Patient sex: M
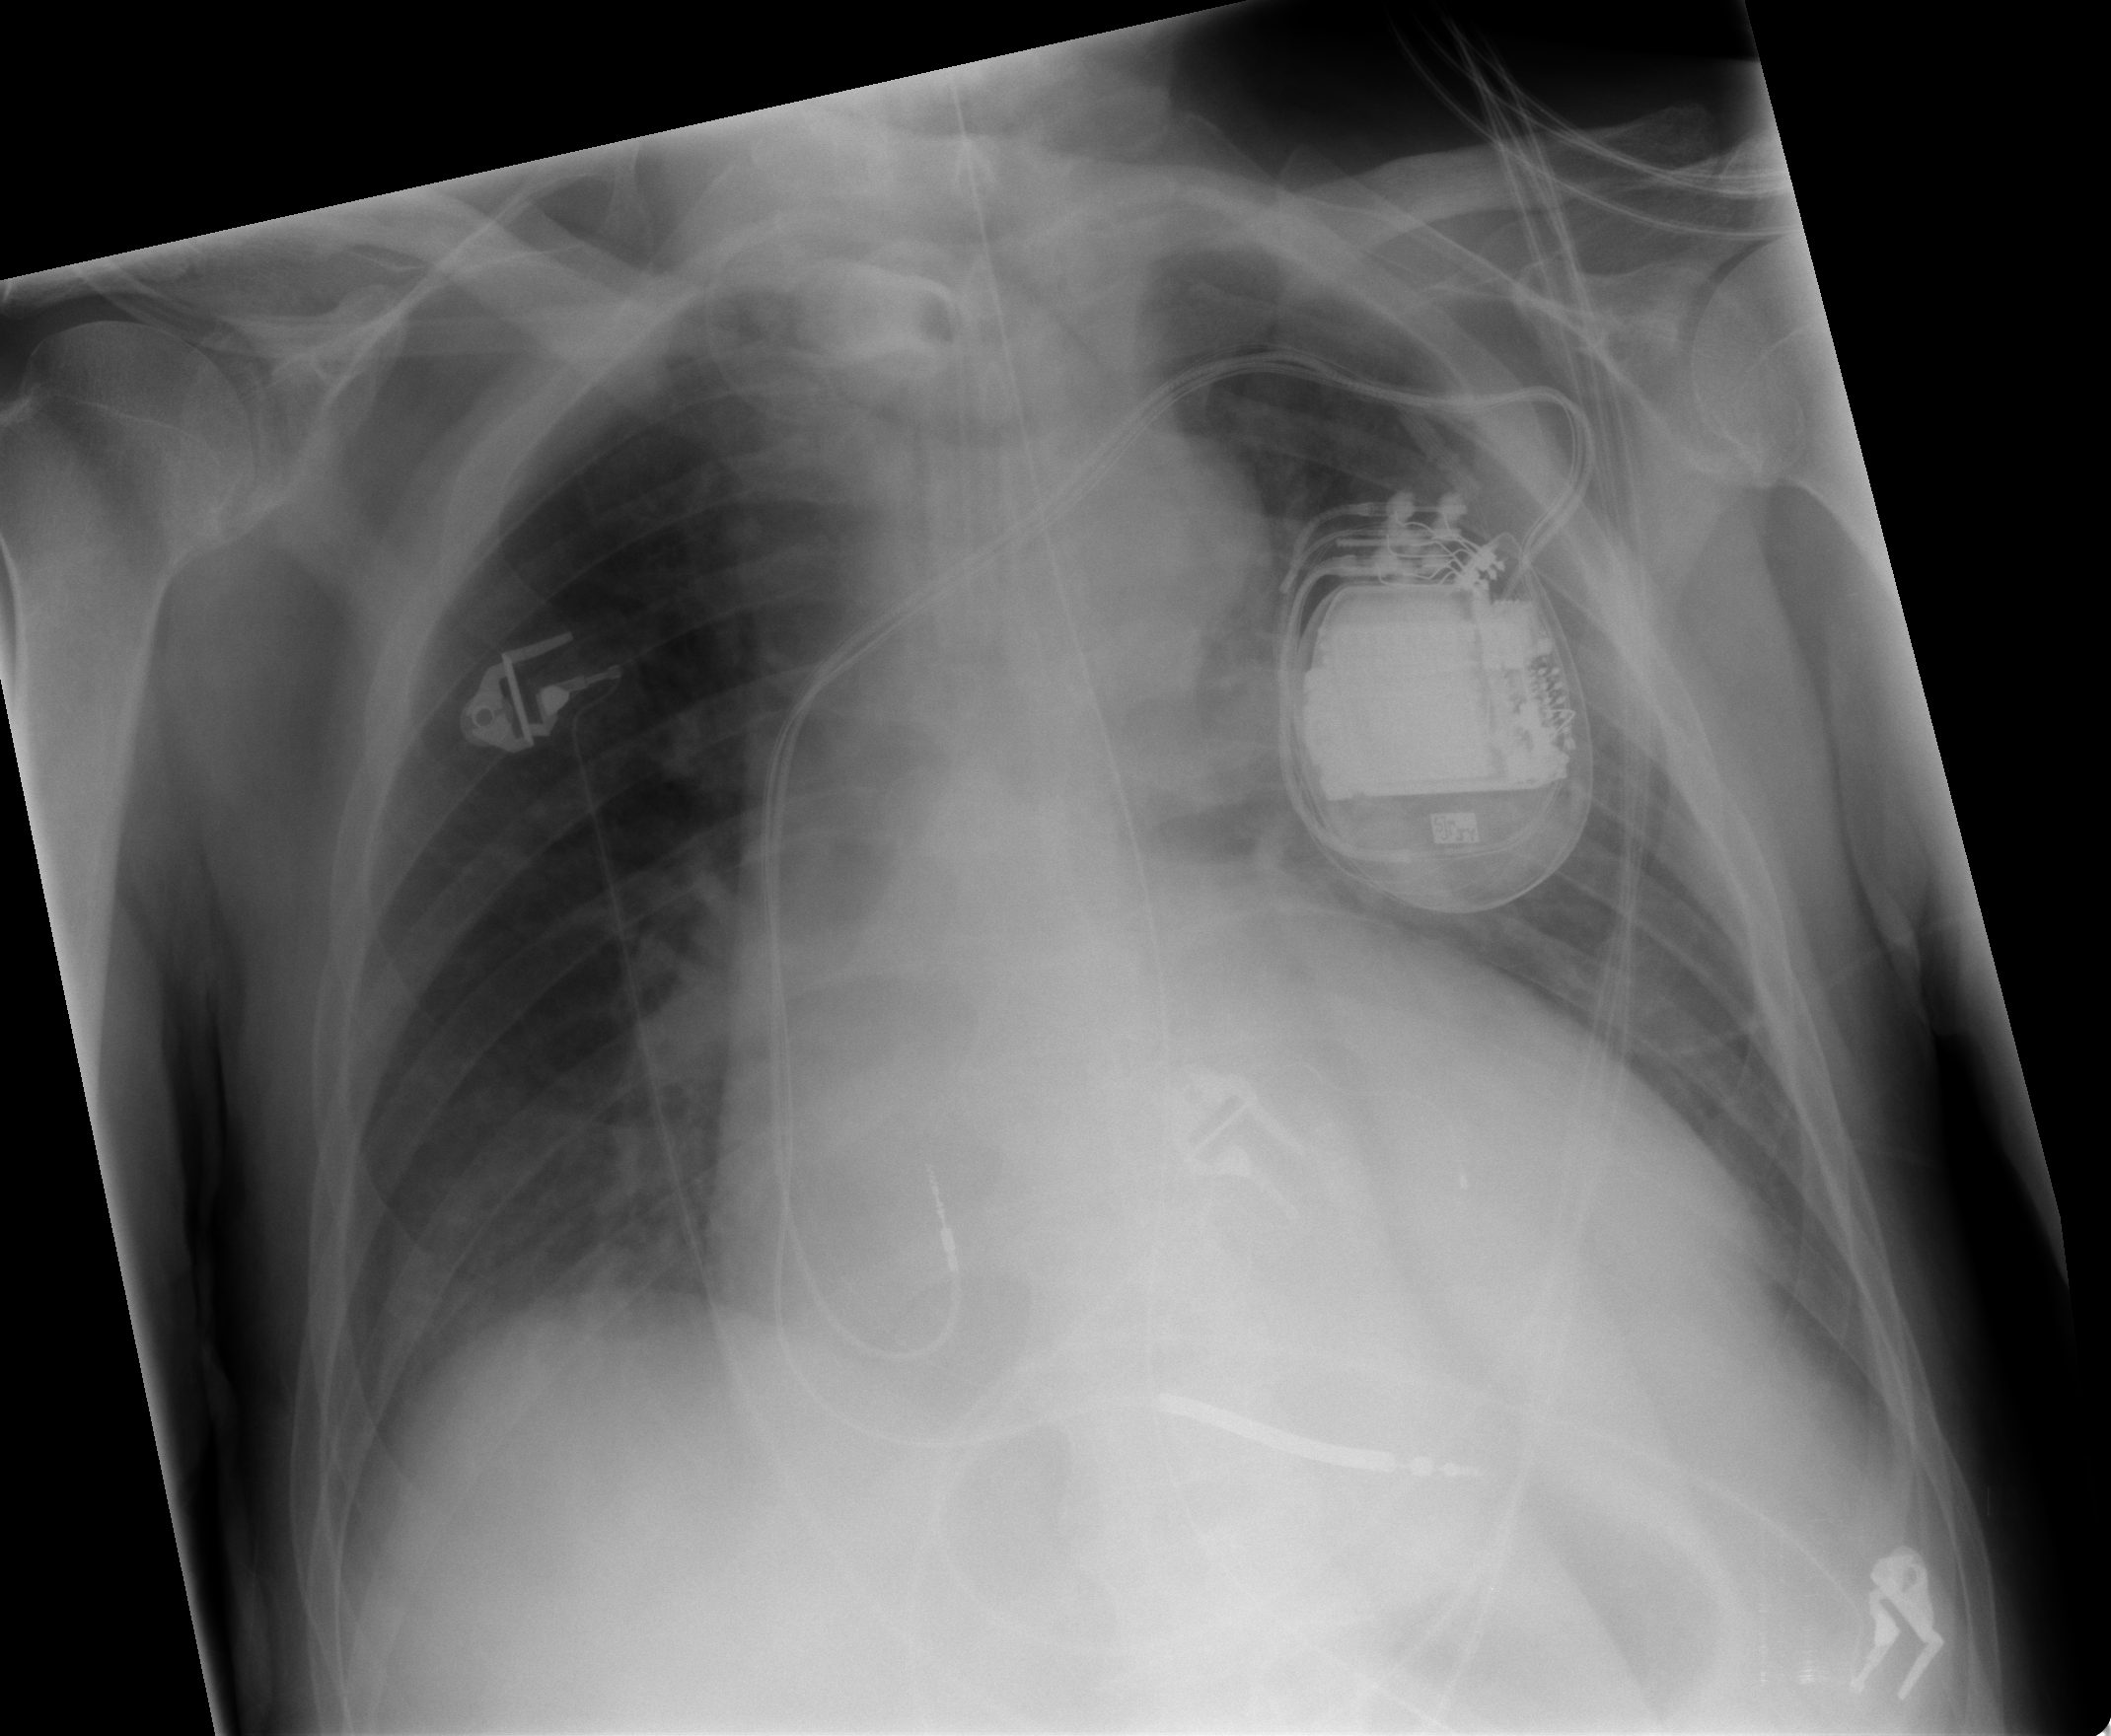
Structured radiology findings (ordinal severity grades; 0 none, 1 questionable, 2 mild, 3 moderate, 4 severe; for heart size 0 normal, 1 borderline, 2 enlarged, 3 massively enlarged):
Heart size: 2
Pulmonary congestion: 1
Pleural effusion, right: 0
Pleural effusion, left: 0
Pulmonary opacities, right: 2
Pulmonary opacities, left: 0
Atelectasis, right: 2
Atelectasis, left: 2